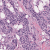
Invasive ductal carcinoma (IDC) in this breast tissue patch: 1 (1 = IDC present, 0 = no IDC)